Field crop: maize
Growth stage: 1
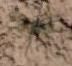
Species: salsola